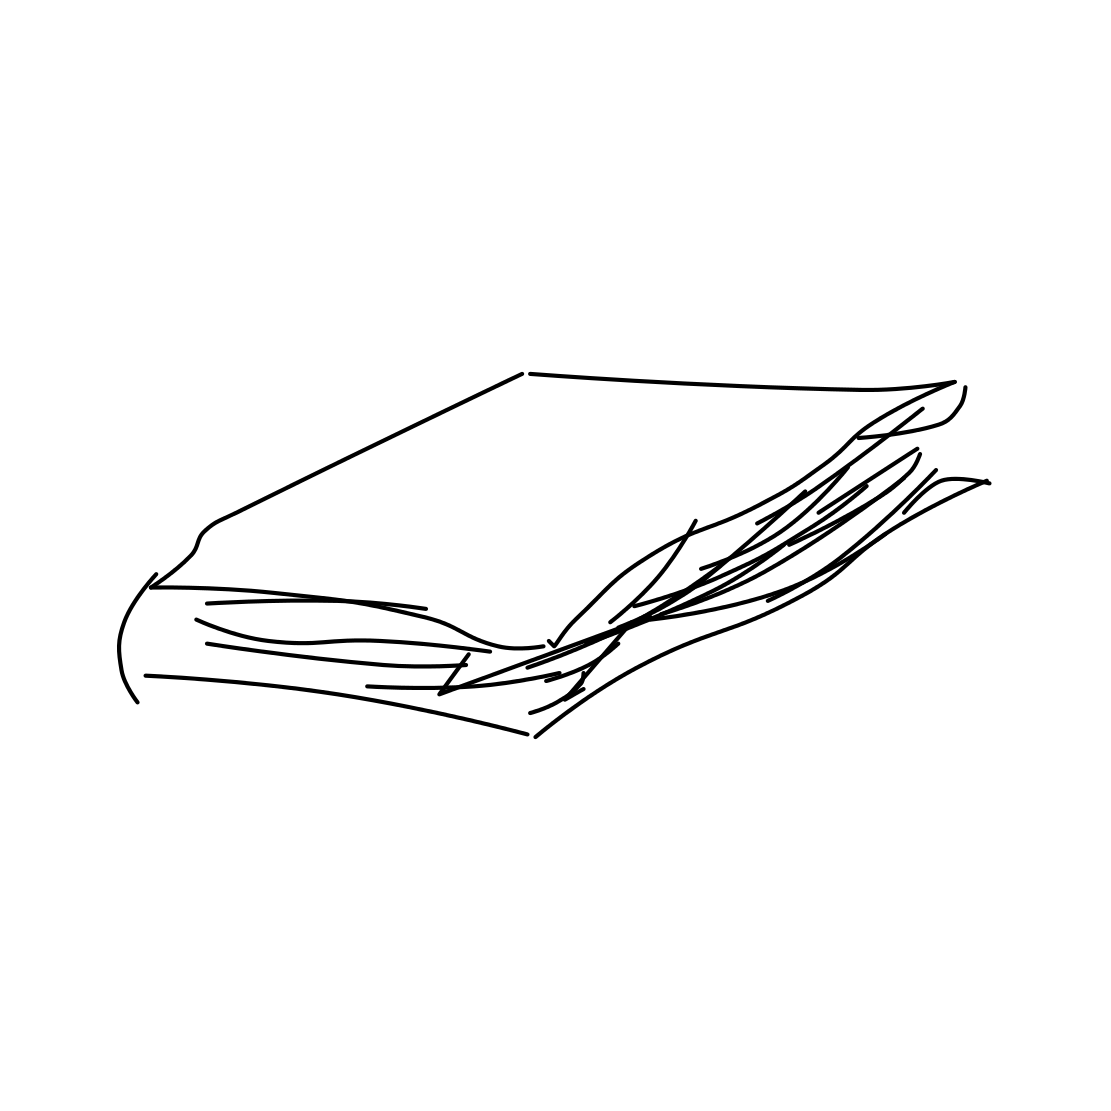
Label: book